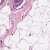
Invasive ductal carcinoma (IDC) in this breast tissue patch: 0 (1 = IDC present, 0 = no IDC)